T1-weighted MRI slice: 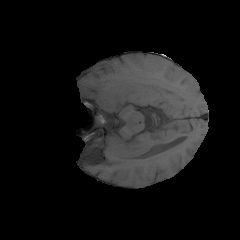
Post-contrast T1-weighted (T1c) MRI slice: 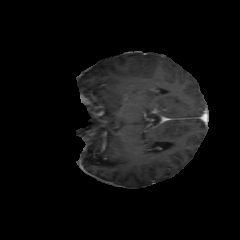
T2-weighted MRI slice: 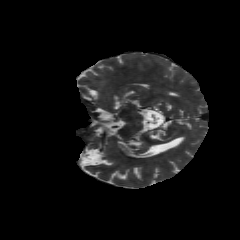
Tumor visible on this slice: yes